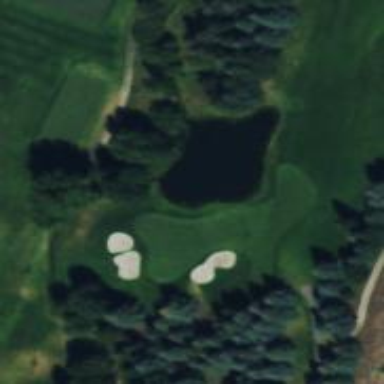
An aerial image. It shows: View of golf hole.